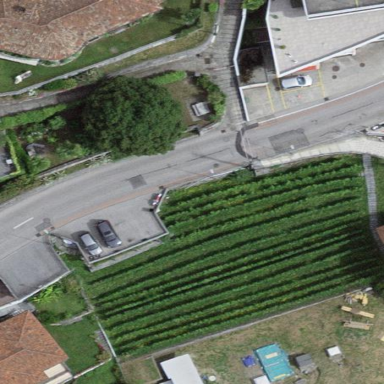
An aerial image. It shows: Vineyard where grapes are grown.